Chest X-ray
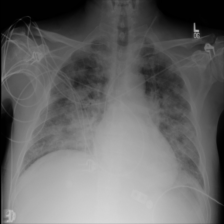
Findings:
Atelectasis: negative
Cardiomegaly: negative
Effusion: negative
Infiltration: negative
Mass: negative
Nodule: negative
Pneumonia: negative
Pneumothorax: negative
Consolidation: negative
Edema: negative
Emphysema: negative
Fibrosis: negative
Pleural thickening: negative
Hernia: negative